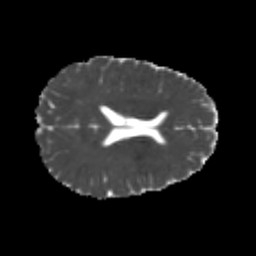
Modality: MD
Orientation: axial
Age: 25
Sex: female
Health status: healthy
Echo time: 0.074 s